Question: I want to convert a color image to grayscale.First I getting the data of color image and change this data but when I want to create a gary image from this data I have a error like this...

getData() maethod:
'''
public double[] getData(BufferedImage a){
double[] data2=new double[h*w];
int red=0,green=0,blue=0;
int counter=0;
for(int w1=0;w1<w;w1++){
for(int h1=0;h1<h;h1++){
int rgb=a.getRGB(w1,h1);
red=(rgb)>> 16;
green=(rgb)>>8;
blue=(rgb);
data2[counter]=(red+green+blue)/3;
counter++;
}
}
return data2;
}
'''
createimage() method:
'''
void createImage(){
double[] data1=getData(colorImage);
BufferedImage image = new BufferedImage(w, h, BufferedImage.TYPE_BYTE_GRAY);
WritableRaster raster = image.getRaster();
int counter = 0 ;
for(int i = 0; i<h; i++){
for(int j = 0; j<w; j++){
raster.setSample(i, j, 0, data1[counter]);
counter++;
}
}
}
'''
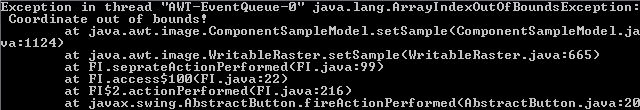
Answer: as it looks for me, the i and j in the setSample call must be swapped. (or w and h in BufferedImage)